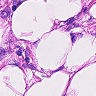
Metastatic tissue present: yes